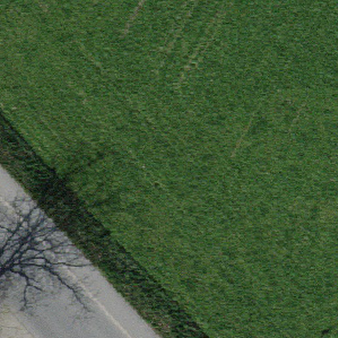
Label: other